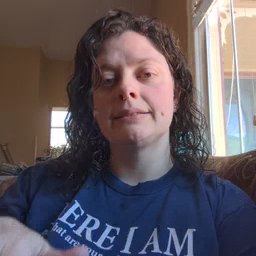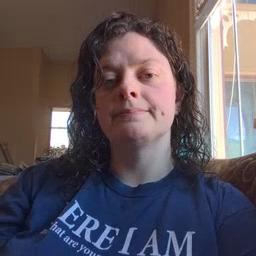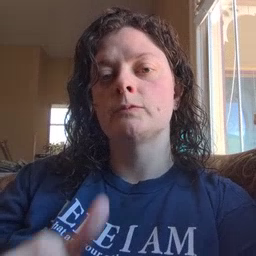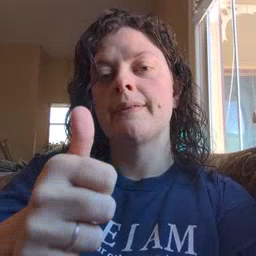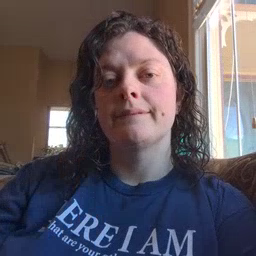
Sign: yourself